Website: macys
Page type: account-selection
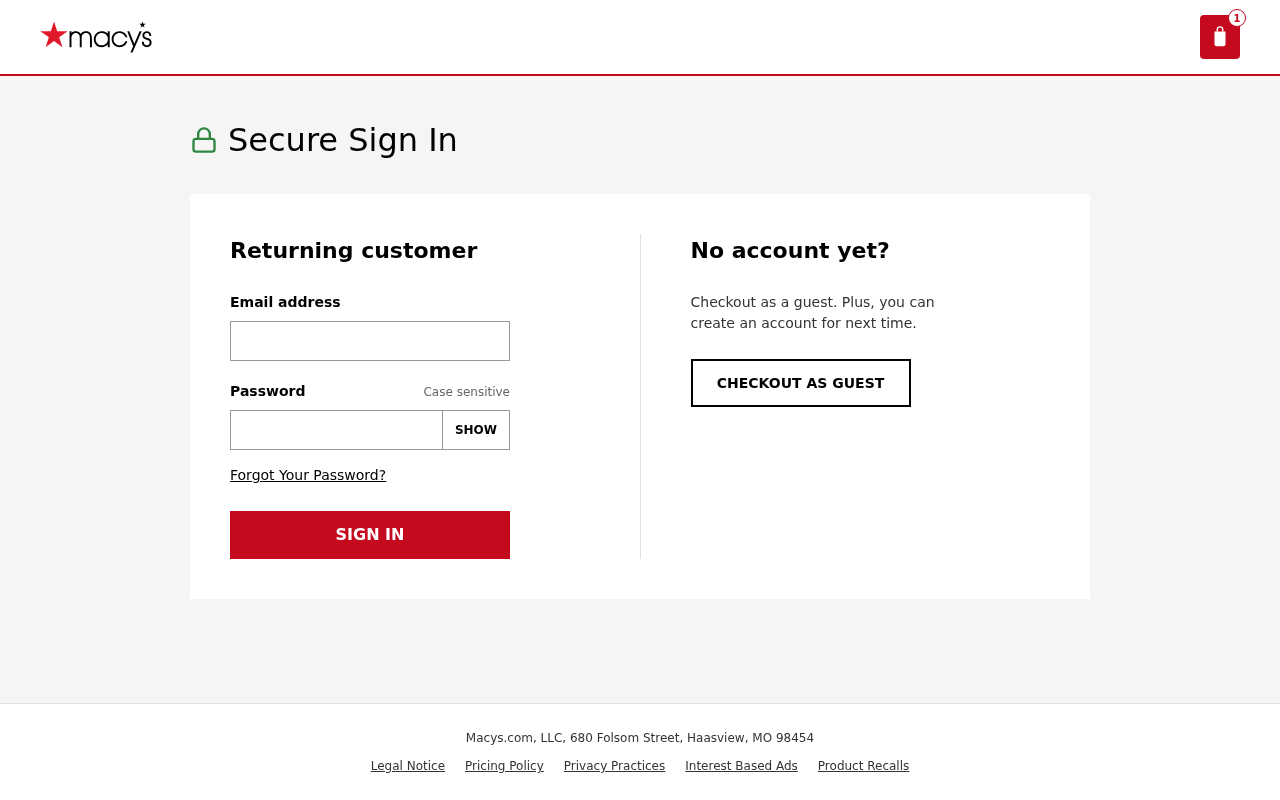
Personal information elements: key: PII_EMAIL
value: michaellopez@hotmail.com
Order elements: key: ORDER_NUM_ITEMS
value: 1